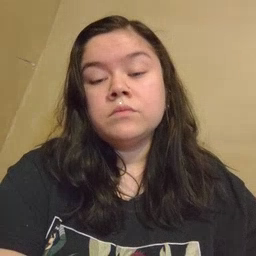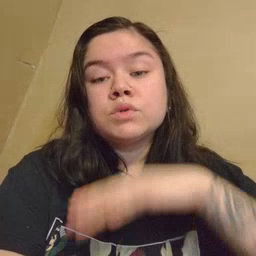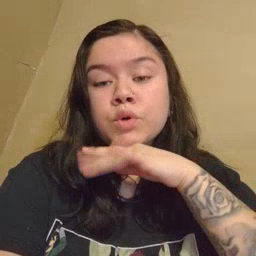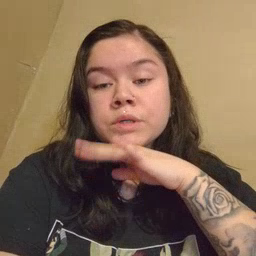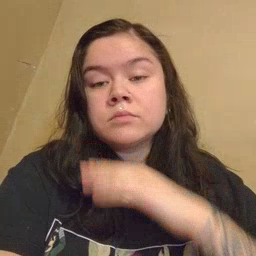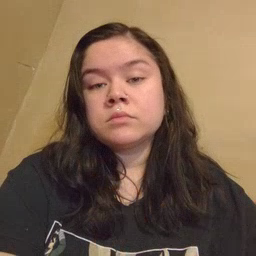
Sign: dirty